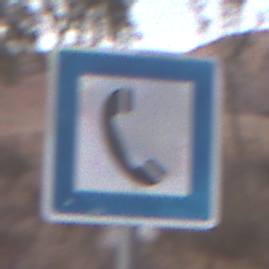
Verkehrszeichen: Fernsprecher
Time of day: SunriseSunset
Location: Outdoor (Suburban)
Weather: PartlyCloudy
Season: NotSpecified
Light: Natural